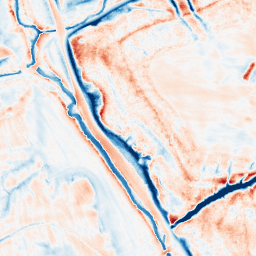
Category: trend_removal
Decomposition family: local_polynomial
Decomposition parameters: window_size: 21
degree: 2
Upsampling method: edge_directed
Upsampling parameters: scale: 4
Upsampling scale: 4